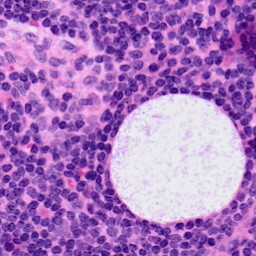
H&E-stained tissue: LymphNode